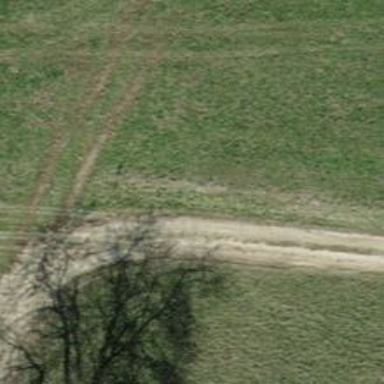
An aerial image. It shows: Agricultural track with grade2 surface.